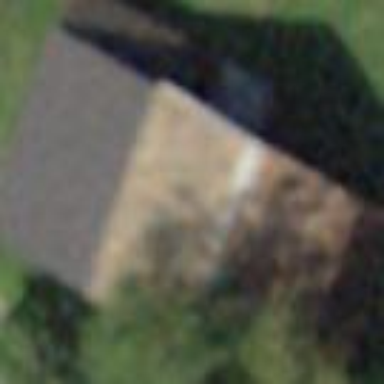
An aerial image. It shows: Rural barn.